Question: Demo: <URL>
Consecutive show,hide calls produces a bug, Animation stops and does not resume sometimes. Is this jQuery bug or bug in my code?
Here is the code copy-pasted from jsfiddle.
'''
myButtonManual.on("click", function() {
isVisible = !isVisible;
myHero.stop(true,false);
if(isVisible) {
myHero.show('slow');
myButtonManual.text("Manual Hide");
} else {
myHero.hide('slow');
myButtonManual.text("Manual Show");
}
'''

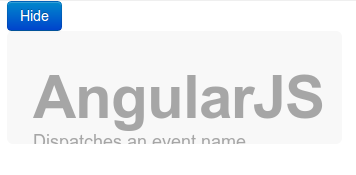
Answer: That isn't a bug.
Taking a look at this line:
'''
myHero.stop(true,false);
'''
When you stop a '.hide()' at the middle of it without jumping to the end of animation, an element that is visible will stay <URL>.
Your logic 'isVisible = !isVisible' will be broken then as '.stop()'ing a 'hide()' leaves the element still visible, meaning that the next call to the handler will execute '.show()' on a 'visible' element that will have absolutely no effect.
Workarounds include:
- Remove the '.stop()', this will queue the 'show()' and execute it after the 'hide()' concludes;- Use '.stop(true)' - equivalent to '.stop(true, true)' -, this will be rather bluntly as it will force the animation to conclude as it suddenly starts the next;
The closest way to reproduce a '.toggle()'-like behavior using the '.show()' and '.hide()' methods is to simply add a '.css('display', 'none')' before calling '.show()', this will ensure that '.show()' has the desired effect:
'''
isVisible = !isVisible;
myHero.stop(true, false);
if (isVisible) {
myHero.css('display', 'none').show('slow');
} else {
myHero.hide('slow');
}
'''
<URL>
If the element is already hidden, the '.css' will have no effect; if the element is partially shown, it will hide it ensuring that '.show()' executes instead of being ignored due to the element being considered 'visible'.
This has the same effect as the '.stop(true, false).toggle()', but works using the 2 different '.show()'/'.hide()' methods as requested.